Aerial crown-view tile of a tropical tree (Barro Colorado Island, Panama), acquired 20240611:
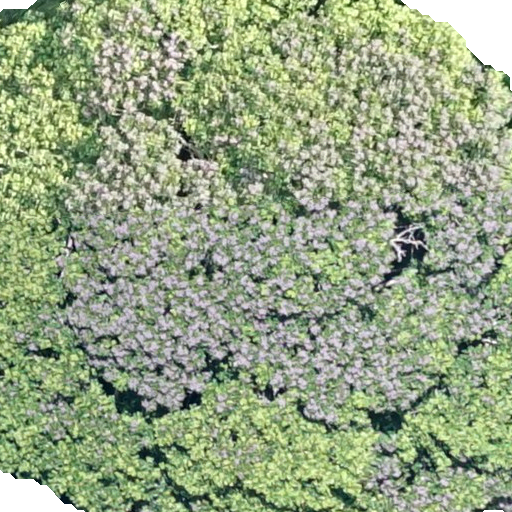
Species: Dipteryx oleifera
GBIF accepted scientific name: Dipteryx oleifera
Crown area: 557.721 m²